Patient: sex F, age 44
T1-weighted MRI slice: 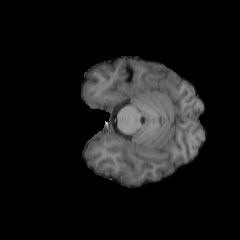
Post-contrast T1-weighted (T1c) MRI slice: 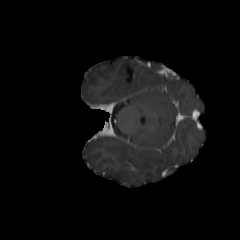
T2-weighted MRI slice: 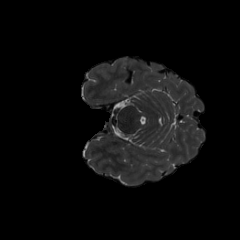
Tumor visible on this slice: no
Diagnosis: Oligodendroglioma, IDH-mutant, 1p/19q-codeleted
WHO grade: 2